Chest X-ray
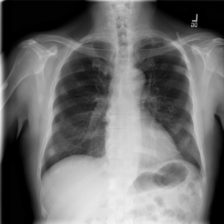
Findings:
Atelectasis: negative
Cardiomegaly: negative
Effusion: negative
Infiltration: negative
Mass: negative
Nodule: negative
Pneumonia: negative
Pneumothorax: negative
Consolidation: negative
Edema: negative
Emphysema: negative
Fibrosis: negative
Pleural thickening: negative
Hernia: negative